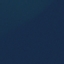
Land use / land cover class: SeaLake